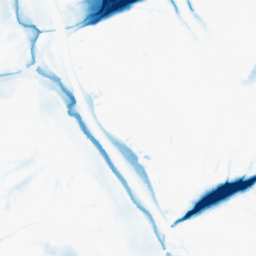
Category: morphological
Decomposition family: morphological
Decomposition parameters: operation: closing
size: 20
Upsampling method: sinc_hamming
Upsampling parameters: scale: 8
kernel_size: 16
Upsampling scale: 8